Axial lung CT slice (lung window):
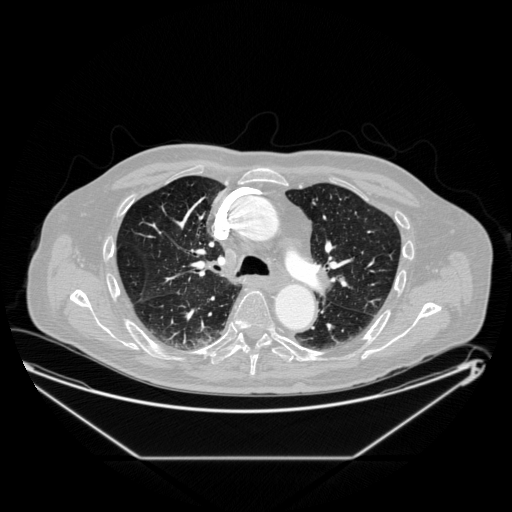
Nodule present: no